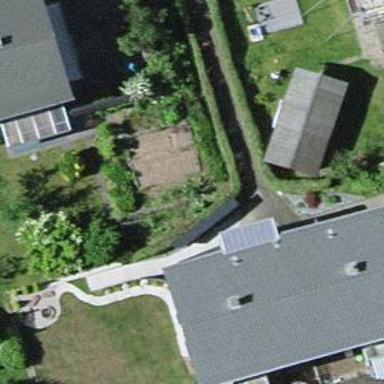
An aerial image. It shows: Hedge acting as barrier.